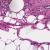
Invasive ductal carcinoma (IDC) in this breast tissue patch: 0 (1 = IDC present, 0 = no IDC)